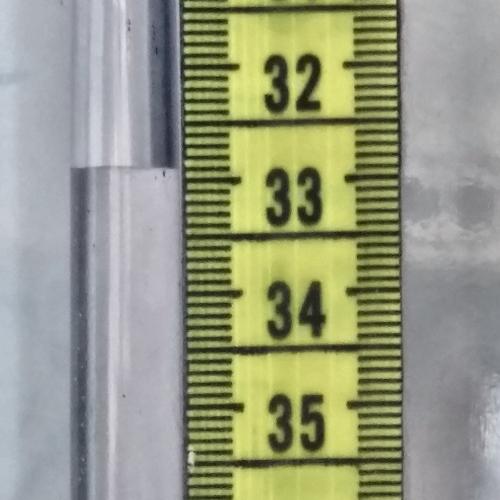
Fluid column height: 32.9 cm